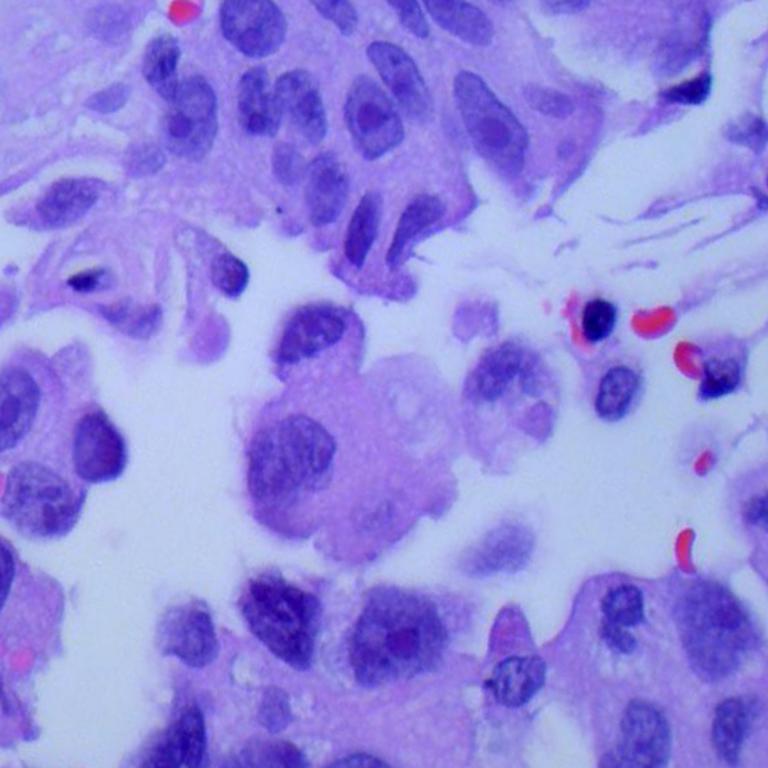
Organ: lung
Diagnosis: adenocarcinomas